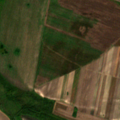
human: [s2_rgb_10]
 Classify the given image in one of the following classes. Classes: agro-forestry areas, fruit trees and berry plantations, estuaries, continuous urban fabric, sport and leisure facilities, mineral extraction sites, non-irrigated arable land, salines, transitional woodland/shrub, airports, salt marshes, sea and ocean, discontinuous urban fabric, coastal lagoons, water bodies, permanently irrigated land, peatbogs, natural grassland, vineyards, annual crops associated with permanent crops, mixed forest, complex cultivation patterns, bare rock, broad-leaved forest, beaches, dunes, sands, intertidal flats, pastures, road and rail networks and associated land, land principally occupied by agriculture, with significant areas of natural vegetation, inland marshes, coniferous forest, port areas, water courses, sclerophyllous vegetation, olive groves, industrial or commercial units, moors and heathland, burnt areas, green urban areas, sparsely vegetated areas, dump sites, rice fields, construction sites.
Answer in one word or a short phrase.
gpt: non-irrigated arable land, transitional woodland/shrub